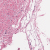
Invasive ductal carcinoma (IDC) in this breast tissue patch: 0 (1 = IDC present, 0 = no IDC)